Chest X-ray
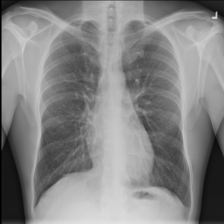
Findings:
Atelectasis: negative
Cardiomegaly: negative
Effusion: negative
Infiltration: negative
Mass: negative
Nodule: negative
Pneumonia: negative
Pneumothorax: negative
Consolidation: negative
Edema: negative
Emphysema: negative
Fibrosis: negative
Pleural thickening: negative
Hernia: negative